Question: If there is someone out there who has already worked with SOLR and a python library to index/query solr, would you be able to try and answer the following question.
I am using the mySolr python library but there are others out (like pysolr) there and I don't think the problem is related to the library itself.
I have a default multicore SOLR setup, . Don't need it to access the admin page at 'http://localhost:8080/solr/testcore/admin/' either
'''
from mysolr import Solr
solr = Solr('http://localhost:8080/solr/testcore/')
response = solr.search(q='*:*')
print("response")
print(response)
'''

This code used to work but now I get a 401 reply from SOLR ... just like that, no changes have been made to the python virtual env containing mysolr or the SOLR setup. Still...something must have changed somewhere but I'm out of clues.
Additional info: This script and mor advanced script do work on another PC, just not on the one I am working on. Also, adding "/select?q=" behind the url in the browser does return the correct results. So the SOLR is setup correctly, it has probably something to do with my computer itself. Could windows settings (of any kind) have an impact on how SOLR responds to requests from python? The python env itself has been reinstalled several times to no avail.
Thanks in advance!
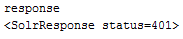
Answer: The problem was: proxy.
If this exact situation was ever to occur to someone and you are behind a proxy, check if your HTTP and HTTPS environmental variables are not set. If they are... this might cause the python session to try using the proxy while it shouldn't (connecting to localhost via proxy).
It didn't cause any trouble for months but out of the blue it did so whether you encounter this or not might be dependent on how your IT setup your proxy or made some other changes...somewhere.
thank you everyone!